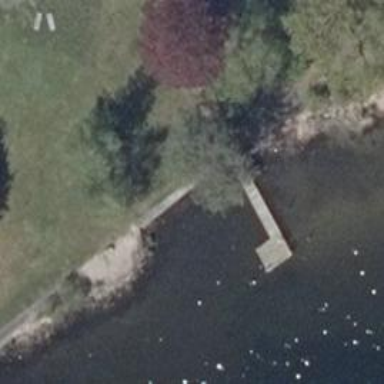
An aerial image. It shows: Man-made pier.